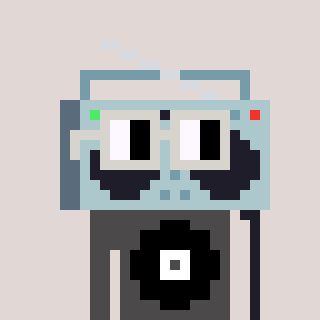
a pixel art character with square light gray glasses, a boombox-shaped head and a grayscale-colored body on a warm background